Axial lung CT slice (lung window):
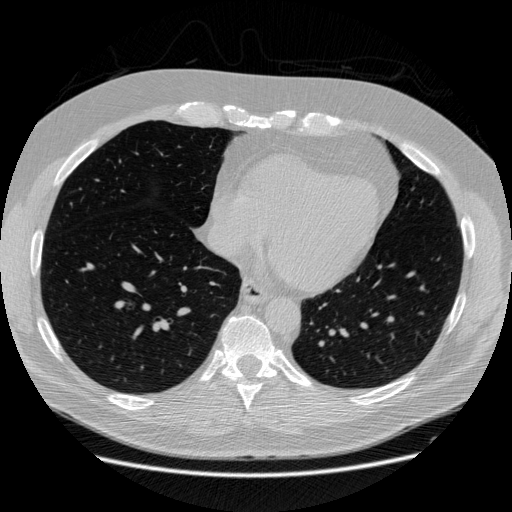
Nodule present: no